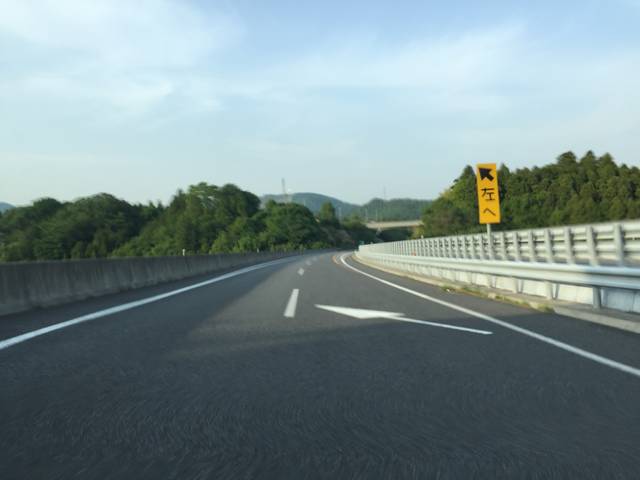
Region: Japan
Coordinates: 37.115, 140.896